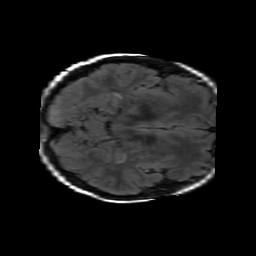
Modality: FLAIR
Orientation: axial
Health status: ill
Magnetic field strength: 3 T